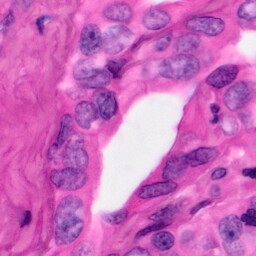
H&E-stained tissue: Pancreatic